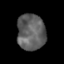
Tissue: skin
Cell type: Epithelial cells
Senescence score: 0.2645
Nuclear area (px): 997
Mean DAPI intensity: 96.539